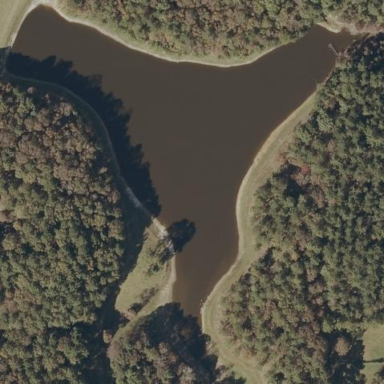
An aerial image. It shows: Serene pond surrounded by nature.